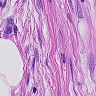
Metastatic tissue present: yes